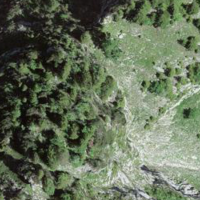
EUNIS habitat code: 44
Species observed at this site:
Corvus corax